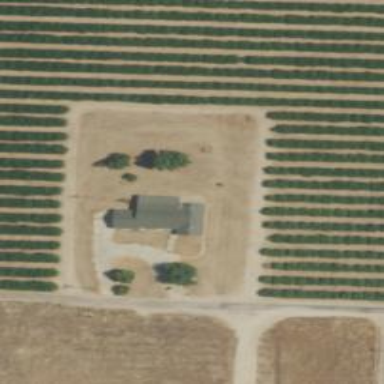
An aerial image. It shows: Orchard.